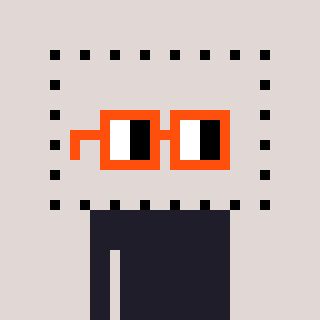
a pixel art character with square orange glasses, a void-shaped head and a grayscale-colored body on a warm background